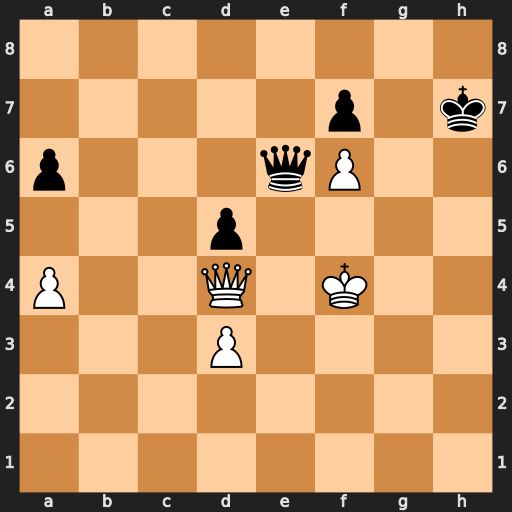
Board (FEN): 8/5p1k/p3qP2/3p4/P2Q1K2/3P4/8/8
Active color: w
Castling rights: -
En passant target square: -
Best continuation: Qe5 Qxe5+ Kxe5 d4 Kxd4